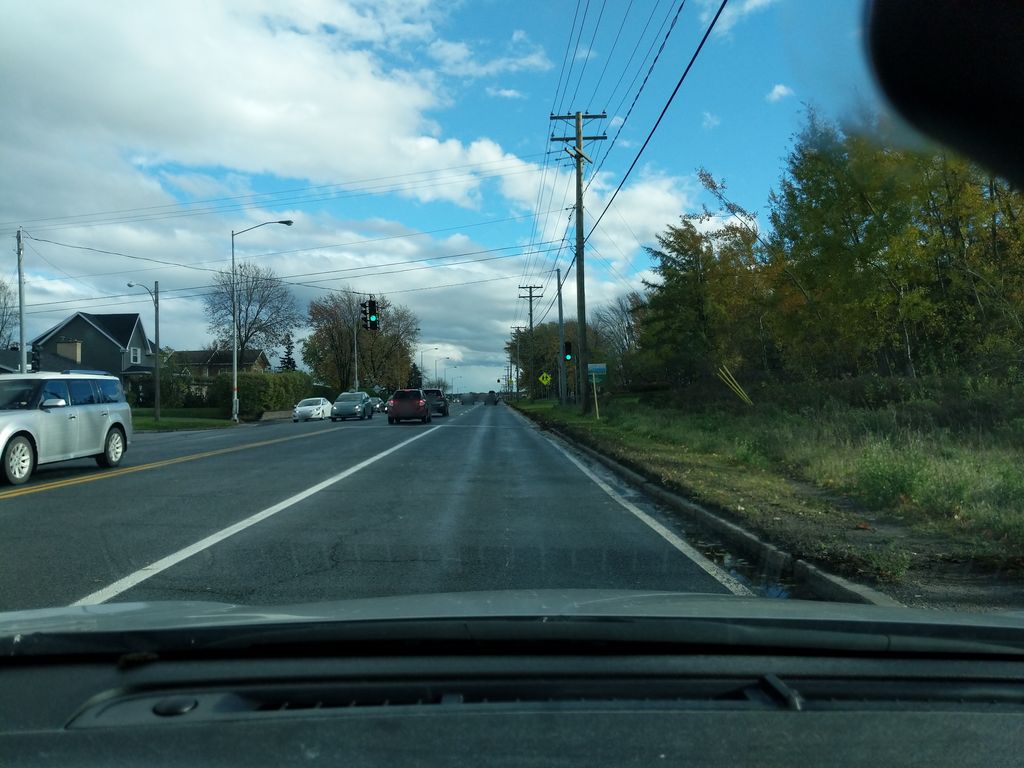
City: quebec_city